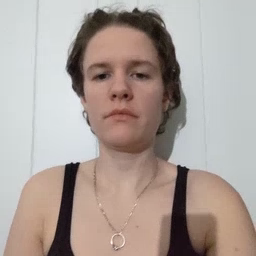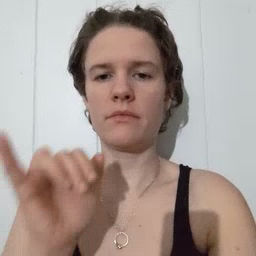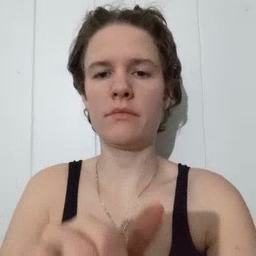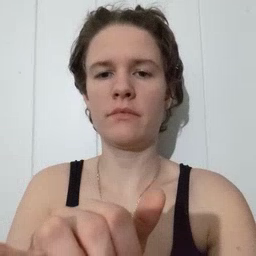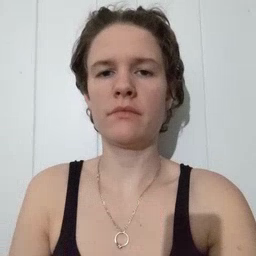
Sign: stay